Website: apple
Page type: address-validator
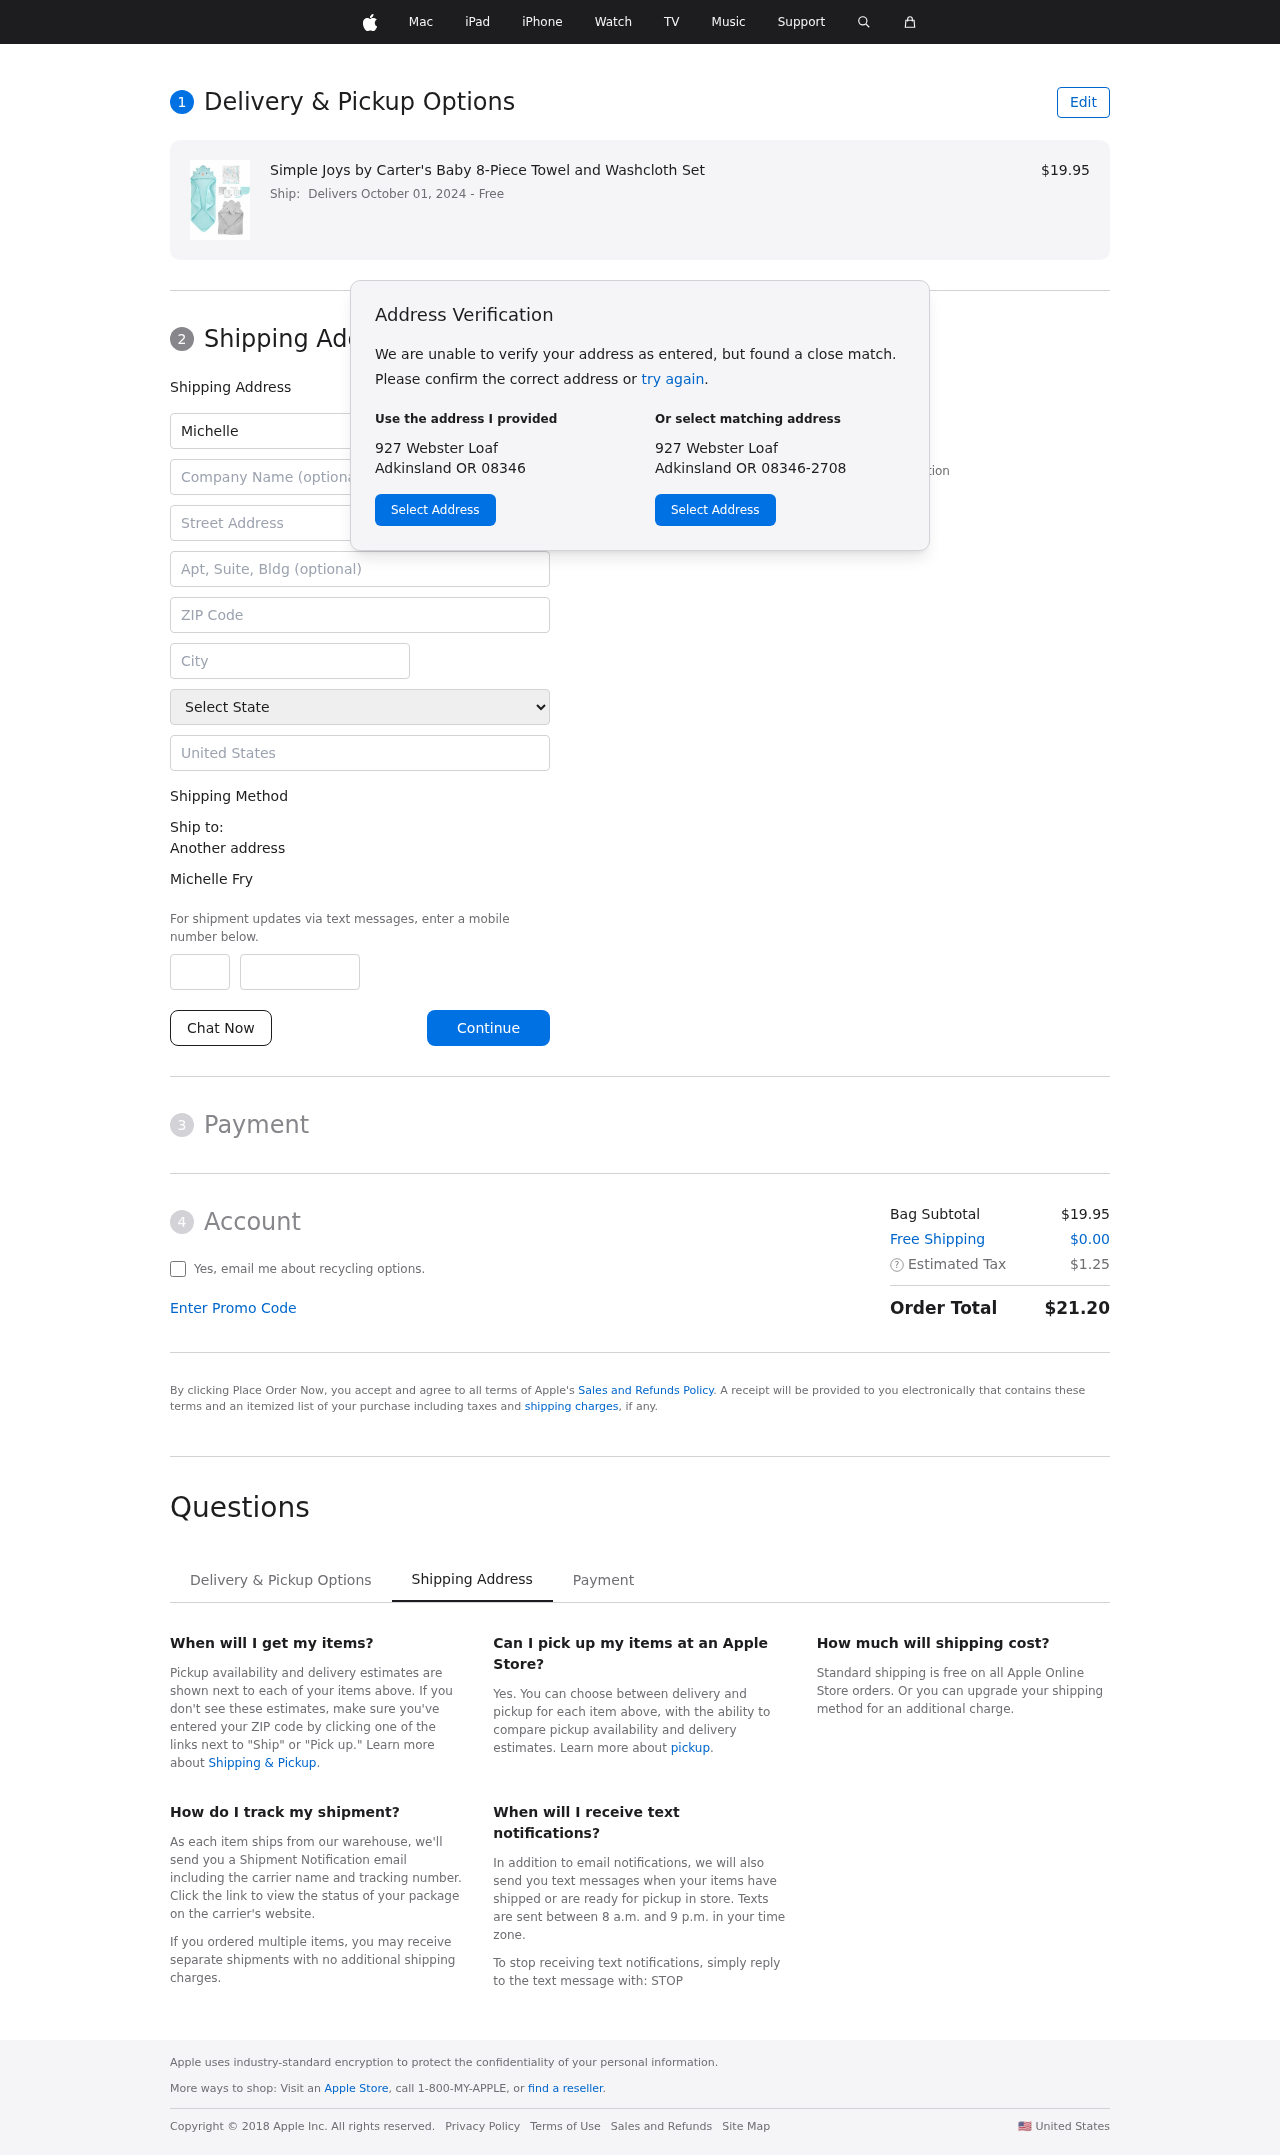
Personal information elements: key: PII_CITY
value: Adkinsland
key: PII_COUNTRY
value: United States
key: PII_FIRSTNAME
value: Michelle
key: PII_FULLNAME
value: Michelle Fry
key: PII_LASTNAME
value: Fry
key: PII_PHONE_AREA
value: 650
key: PII_PHONE_SUFFIX
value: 0662
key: PII_POSTCODE
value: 08346
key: PII_STATE
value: Oregon
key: PII_STREET
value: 927 Webster Loaf
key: PII_STREET2
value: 512 Thomas Stravenue Apt. 331
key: PII_CITY_STATE_ZIP
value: Adkinsland OR 08346
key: PII_STATE_ABBR
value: OR
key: PII_POSTCODE_FULL
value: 08346
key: PII_POSTCODE_NUMERIC
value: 8346
Product elements: key: PRODUCT1_NAME
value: Simple Joys by Carter's Baby 8-Piece Towel and Washcloth Set
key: PRODUCT1_PRICE
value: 19.95
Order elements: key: ORDER_DELIVERY_DATE
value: Delivers October 01, 2024
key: ORDER_SUBTOTAL
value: $19.95
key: ORDER_SHIPPING_COST
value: $0.00
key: ORDER_TAX
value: $1.25
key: ORDER_TOTAL
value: $21.20